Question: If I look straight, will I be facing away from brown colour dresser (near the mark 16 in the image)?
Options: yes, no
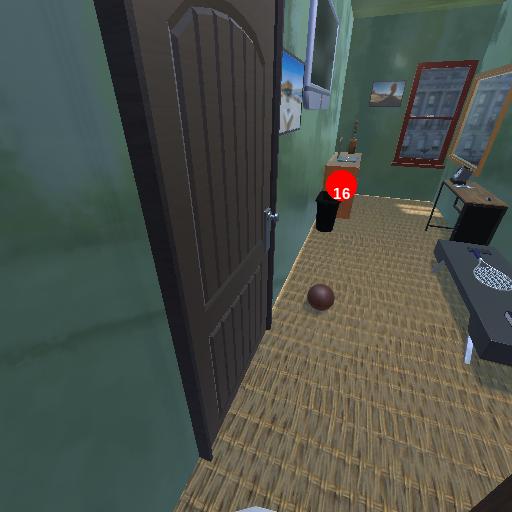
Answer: yes